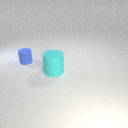
small blue rubber cylinder to the left of large cyan rubber cylinder